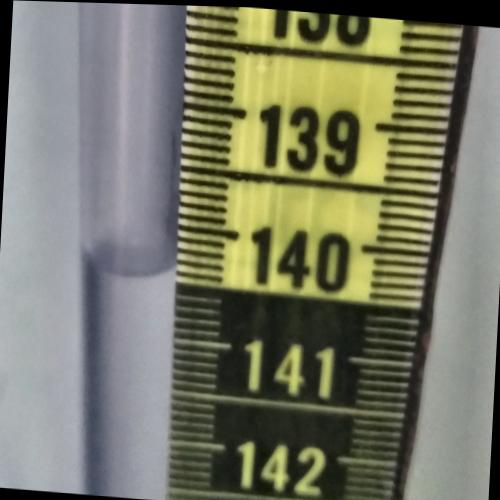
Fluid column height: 140.4 cm